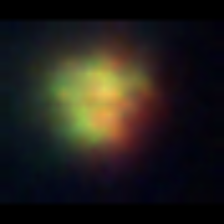
Taxon: NanoPlankton
Group: Other